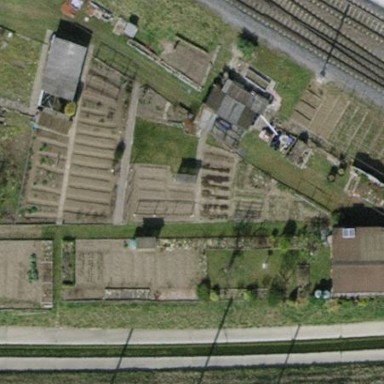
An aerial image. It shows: Area designated for allotments.